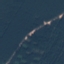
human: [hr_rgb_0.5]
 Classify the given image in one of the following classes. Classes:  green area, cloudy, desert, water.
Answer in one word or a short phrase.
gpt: green area